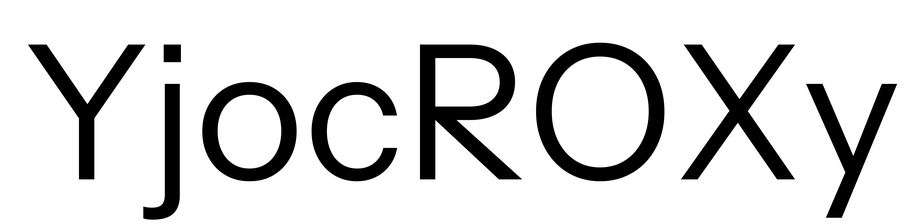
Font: InstrumentSans_Regular